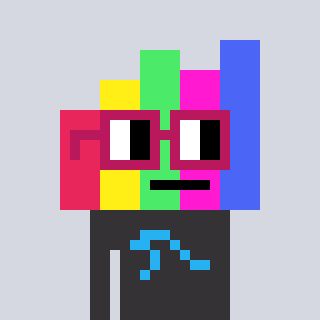
a pixel art character with square dark red glasses, a bar chart-shaped head and a grayscale-colored body on a cool background